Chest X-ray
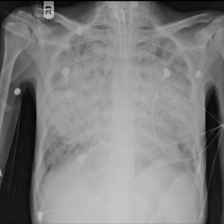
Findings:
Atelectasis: negative
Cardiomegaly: negative
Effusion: negative
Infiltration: negative
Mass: negative
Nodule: negative
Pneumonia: negative
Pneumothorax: negative
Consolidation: negative
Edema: negative
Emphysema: negative
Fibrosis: negative
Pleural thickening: negative
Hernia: negative